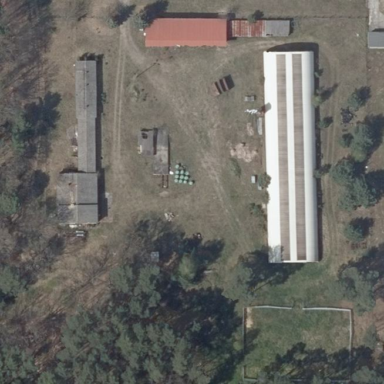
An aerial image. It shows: Farmyard area.